Interaction volume radius: 5 \u00c5
Interaction volume height: 25 \u00c5
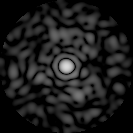
Disorder parameter: 0.8228